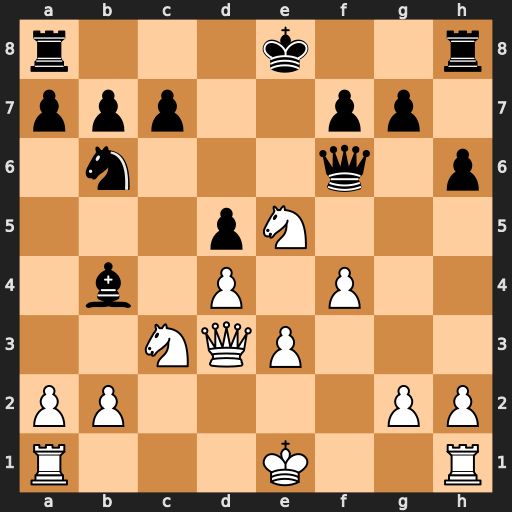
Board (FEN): r3k2r/ppp2pp1/1n3q1p/3pN3/1b1P1P2/2NQP3/PP4PP/R3K2R
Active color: w
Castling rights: KQkq
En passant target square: -
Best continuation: Qb5+ c6 Qxb4